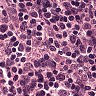
Metastatic tissue present: no